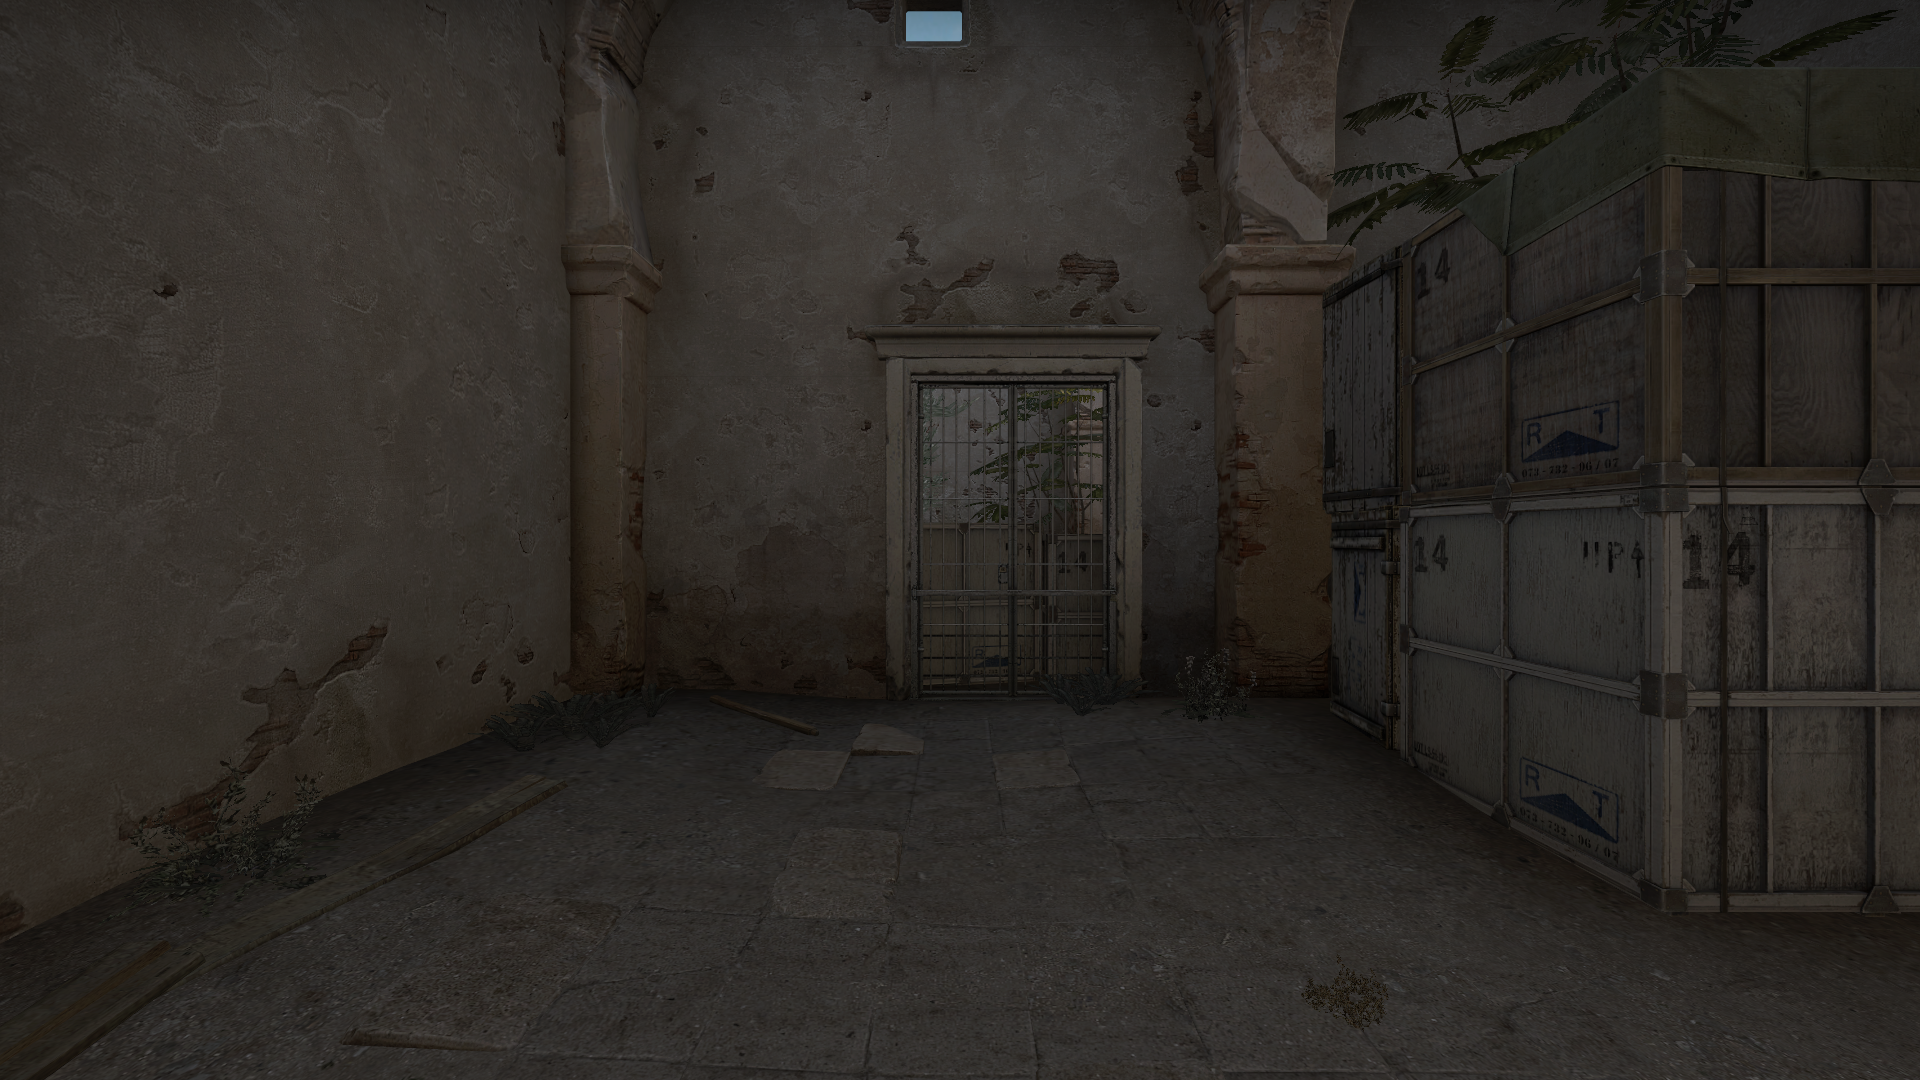
Map: de_dust2